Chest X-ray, PA view. Patient: 32 years old, sex M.
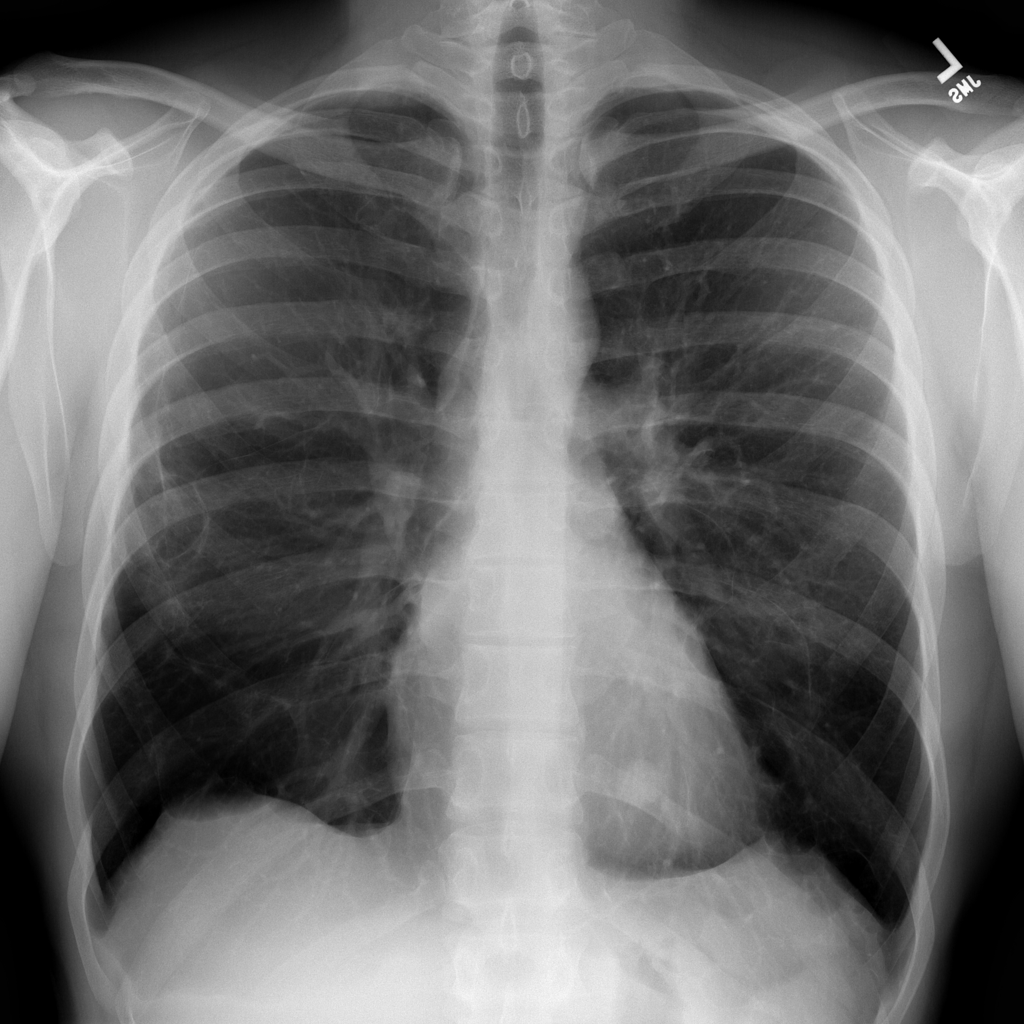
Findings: No Finding